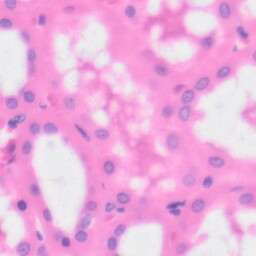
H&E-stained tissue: Kidney